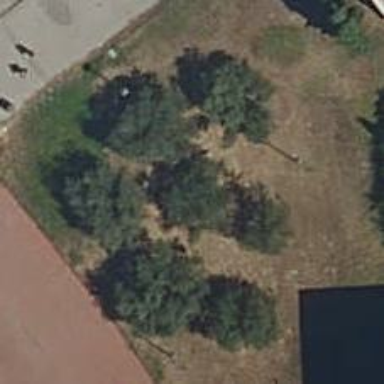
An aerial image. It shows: Evergreen tree.